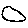
Label: circle